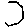
Label: hexagon